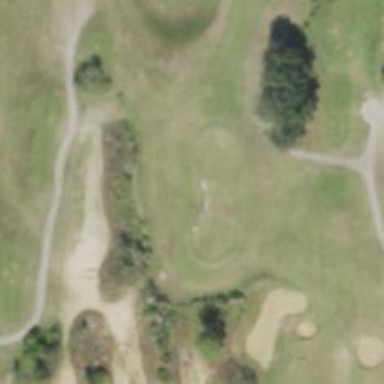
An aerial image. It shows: View of golf hole.